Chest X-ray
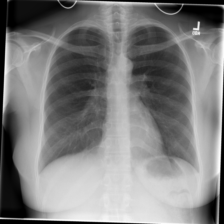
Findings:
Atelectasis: negative
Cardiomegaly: negative
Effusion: negative
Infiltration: negative
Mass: negative
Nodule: negative
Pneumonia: negative
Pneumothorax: negative
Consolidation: negative
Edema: negative
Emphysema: negative
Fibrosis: negative
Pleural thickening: negative
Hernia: negative